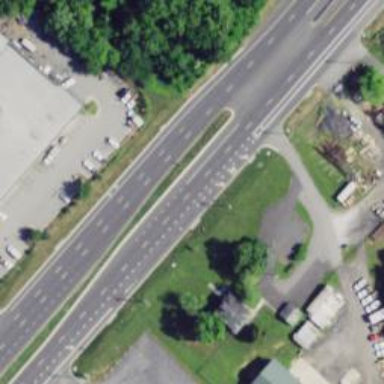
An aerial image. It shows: Asphalt road designated as trunk highway.